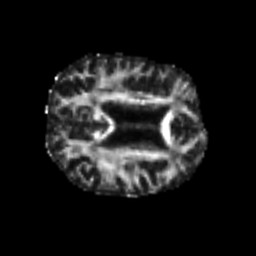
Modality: FA
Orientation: axial
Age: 58
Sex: male
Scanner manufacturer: siemens
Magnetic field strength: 3 T
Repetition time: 4.999 s
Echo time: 0.07946 s